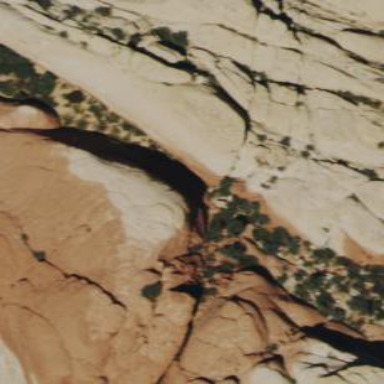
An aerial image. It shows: White cliff formed by nature.